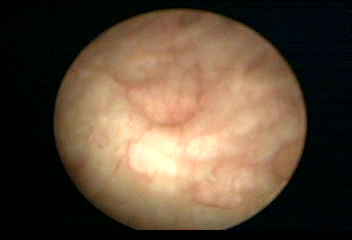
Modality: WLC
Class: Normal mucosa
Bladder cancer association: No